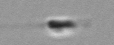
Label: flagellate_morphotype3